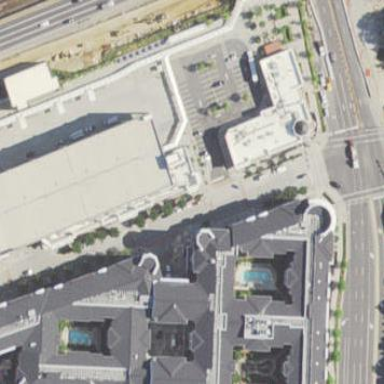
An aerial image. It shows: Retail building.